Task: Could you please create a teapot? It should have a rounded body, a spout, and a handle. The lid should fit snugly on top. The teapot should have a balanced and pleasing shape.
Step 186:
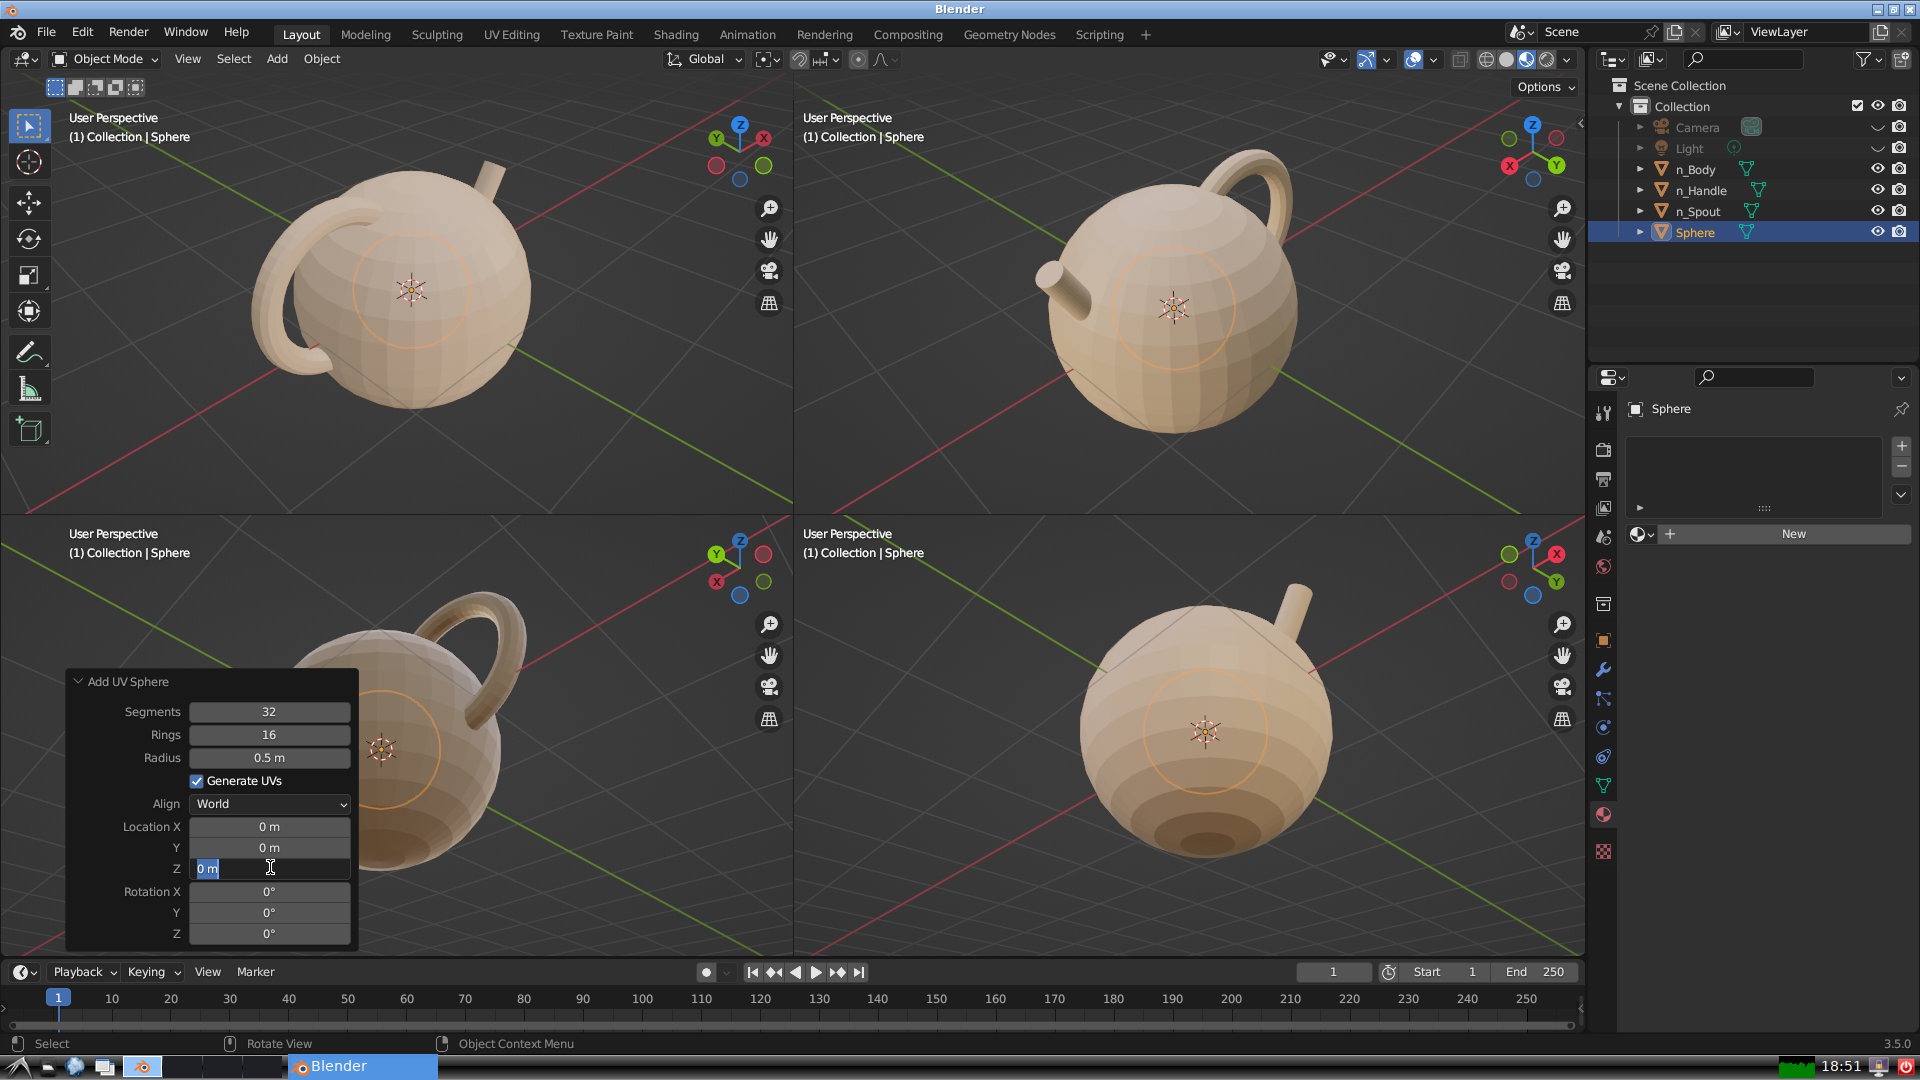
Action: input_text: 1.0